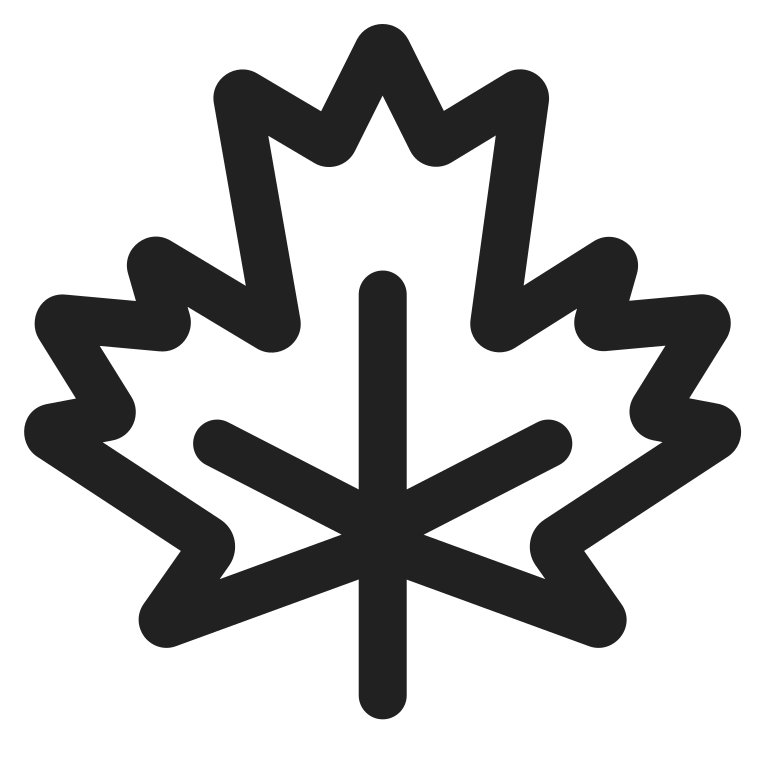
maple leaf high contrast